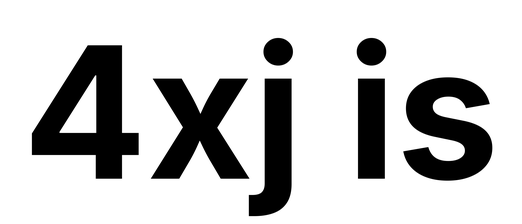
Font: Inter_Bold